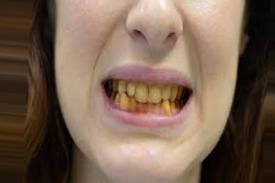
Condition: Tooth Discoloration